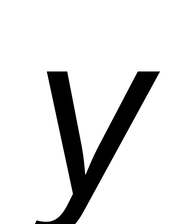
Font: Inter-Italic_Italic